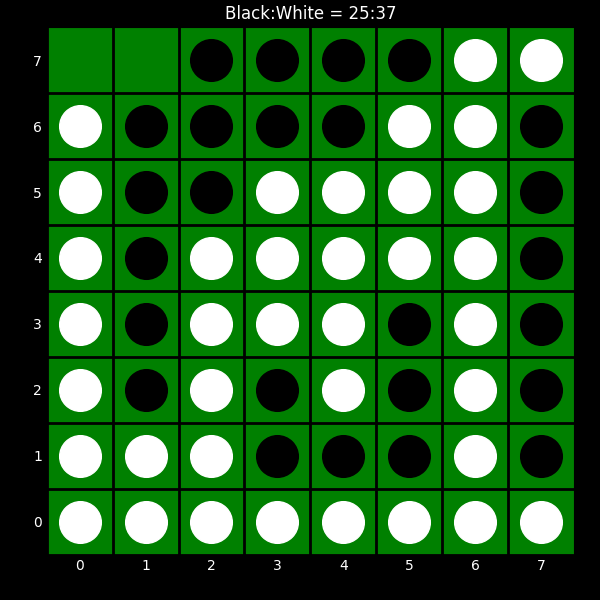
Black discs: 25
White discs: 37